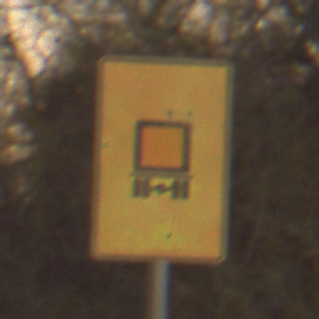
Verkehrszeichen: KennzeichnungspflichtigeFahrzeugeGefaehrlicheGueterOhnePfeilsymbol
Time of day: Night
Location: Outdoor (Nature)
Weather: Clear
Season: NotSpecified
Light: Natural